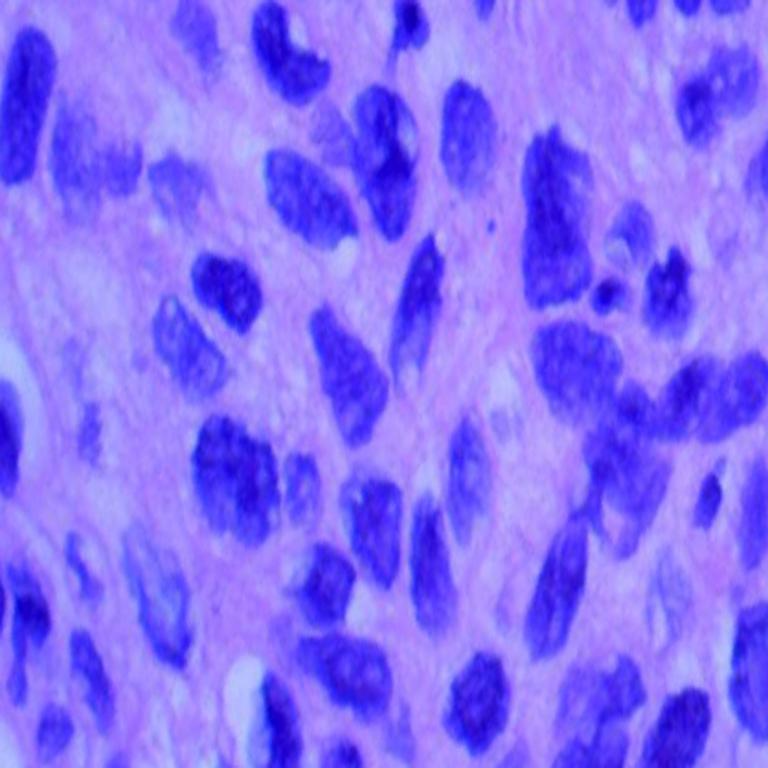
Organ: lung
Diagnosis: squamous carcinomas